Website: home-depot
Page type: payment
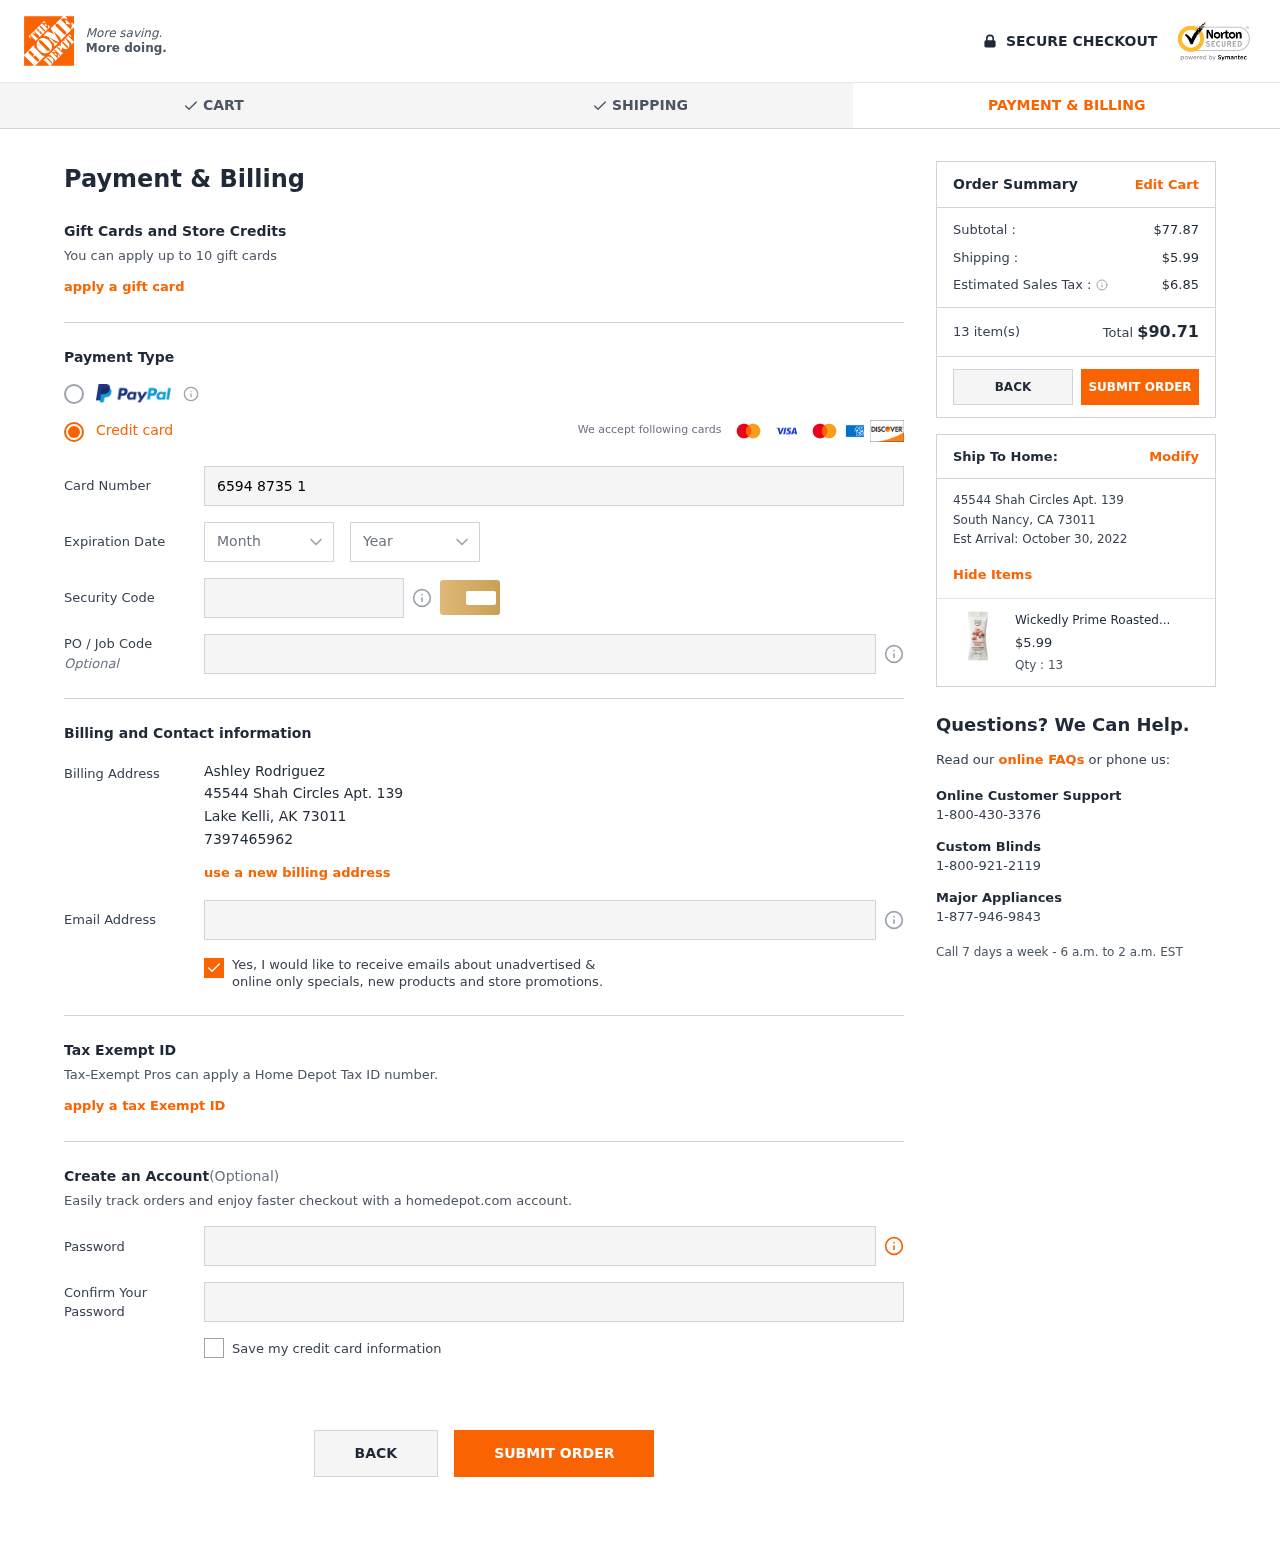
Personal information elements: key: PII_CARD_CVV
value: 577
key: PII_CARD_EXPIRY_MONTH
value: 05
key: PII_CARD_EXPIRY_YEAR
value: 26
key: PII_CARD_NUMBER
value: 6594 8735 1667 4248
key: PII_CITY
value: Lake Kelli
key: PII_CITY2
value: South Nancy
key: PII_EMAIL
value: arodriguez@gmail.com
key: PII_FULLNAME
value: Ashley Rodriguez
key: PII_PHONE
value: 7397465962
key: PII_POSTCODE
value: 73011
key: PII_POSTCODE2
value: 73011
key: PII_STATE_ABBR
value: AK
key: PII_STATE_ABBR2
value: CA
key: PII_STREET
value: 45544 Shah Circles Apt. 139
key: PII_STREET2
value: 45544 Shah Circles Apt. 139
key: PII_POSTCODE_FULL
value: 73011
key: PII_POSTCODE_NUMERIC
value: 73011
Product elements: key: PRODUCT1_NAME
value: Wickedly Prime Roasted Almonds, Cinnamon-Sugar, Snack Pack, 1.5 Ounce (Pack of 15)
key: PRODUCT1_PRICE
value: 5.99
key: PRODUCT1_QUANTITY
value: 13
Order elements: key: ORDER_SUBTOTAL
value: $77.87
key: ORDER_SHIPPING_COST
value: $5.99
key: ORDER_TAX
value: $6.85
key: ORDER_NUM_ITEMS
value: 13 item(s)
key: ORDER_TOTAL
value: $90.71
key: ORDER_DELIVERY_DATE
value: October 30, 2022